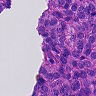
Metastatic tissue present: yes